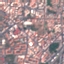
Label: Residential